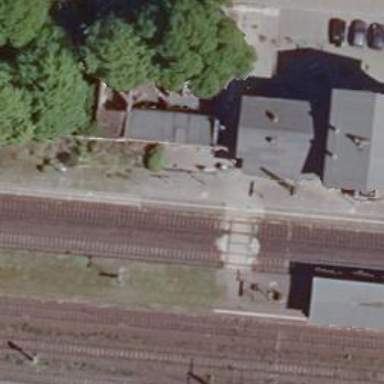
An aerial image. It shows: Railway station that also serves as public transport station.